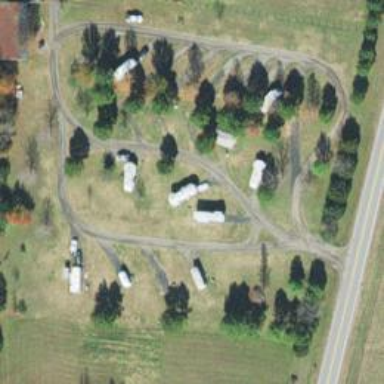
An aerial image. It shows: Caravan site for tourism.